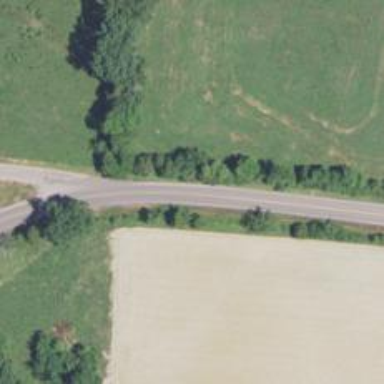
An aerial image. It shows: Tertiary road.